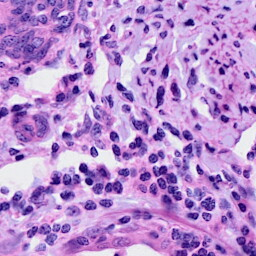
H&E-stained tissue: Cervix